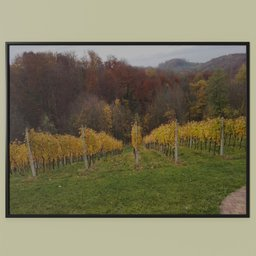
Label: decoration